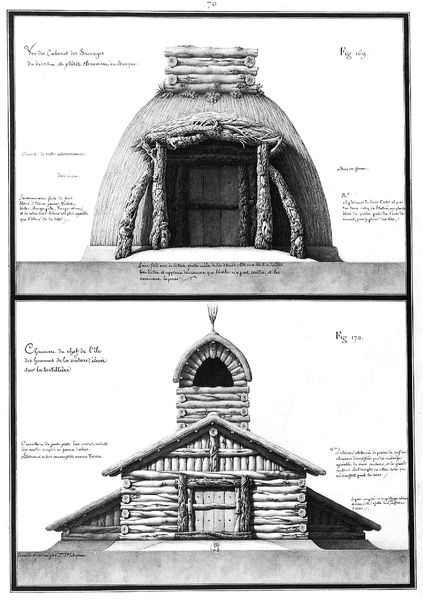
Titel: “Architecture Civile”
Künstler: Jean Jaques Lequeu
Schlagwörter: baum, baumstämme, holz, stroh, tür, dach, gebäude, haus, hütte, kamin, turm, schrift, ansicht, studie, heu, lehm, giebel, hütten, kuppel, eingang, radierung, stich, text, holzhütte, holzhaus, blockhaus, rundbau, humboldt, reet, schrit, was, nix, beischriften, jgreä